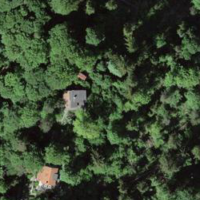
EUNIS habitat code: 41
Species observed at this site:
Volucella inanis